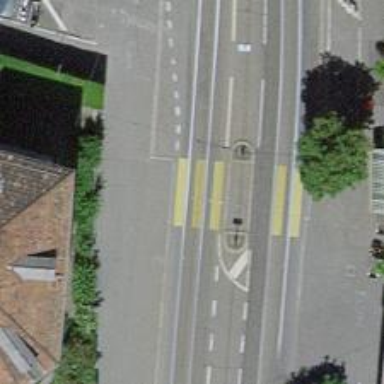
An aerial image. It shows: Tram crossing on the railway.